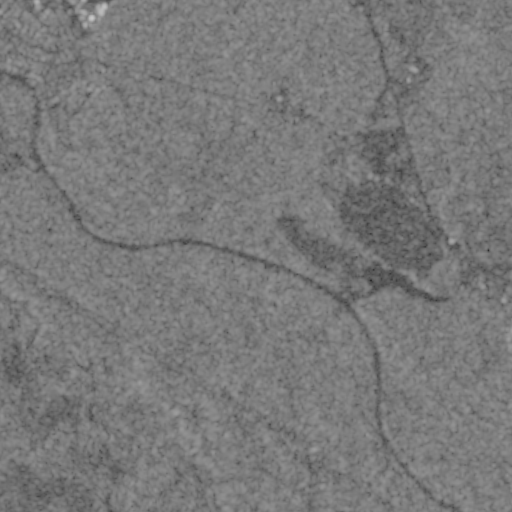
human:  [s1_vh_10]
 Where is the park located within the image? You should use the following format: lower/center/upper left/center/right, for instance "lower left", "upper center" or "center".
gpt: The park is located in the center right of the image.
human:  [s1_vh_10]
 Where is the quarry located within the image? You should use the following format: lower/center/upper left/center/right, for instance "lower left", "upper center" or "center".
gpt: The quarry is located in the lower left of the image.
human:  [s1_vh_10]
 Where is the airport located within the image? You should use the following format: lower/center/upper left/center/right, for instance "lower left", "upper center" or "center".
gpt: There is no airport in the image.

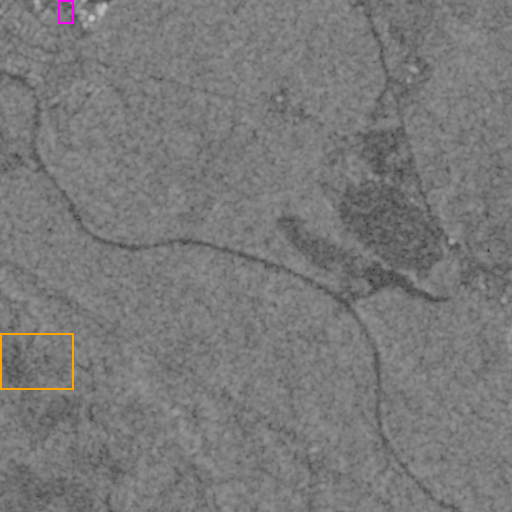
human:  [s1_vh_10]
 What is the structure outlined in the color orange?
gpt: The structure outlined in orange is a quarry.
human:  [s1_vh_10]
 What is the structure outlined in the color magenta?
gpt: The structure outlined in magenta is a building.
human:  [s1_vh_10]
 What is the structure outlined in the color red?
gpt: There is no red outline.